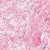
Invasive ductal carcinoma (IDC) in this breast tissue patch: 0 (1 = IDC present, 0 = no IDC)